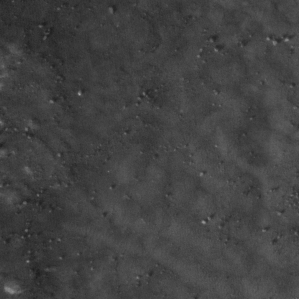
Label: non_frost